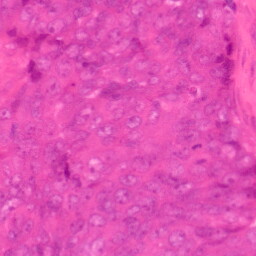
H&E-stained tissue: Colon